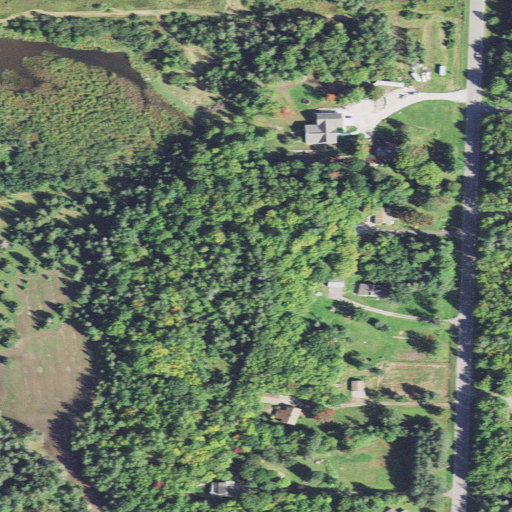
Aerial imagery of mountain in Michigan named Oneway Hill containing deciduous forest, woody wetlands, open development, mixed forest, low intensity development, herbaceous wetlands, pasture, barren land, grassland, open water, and evergreen forest